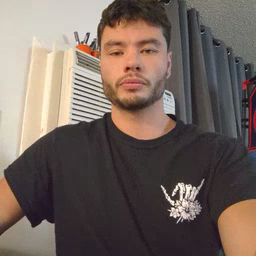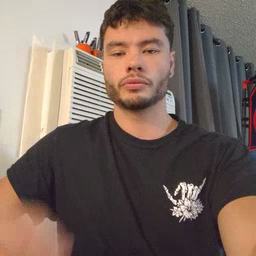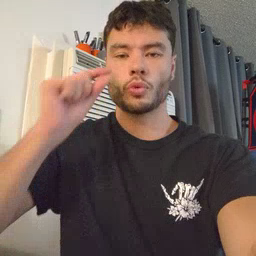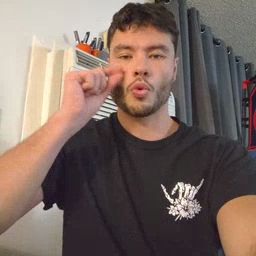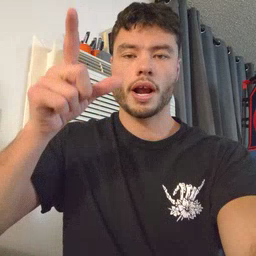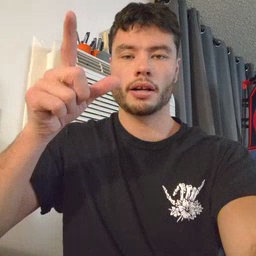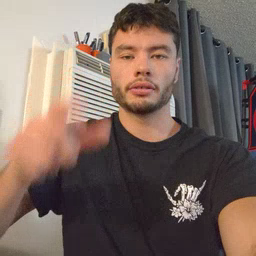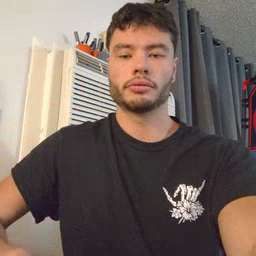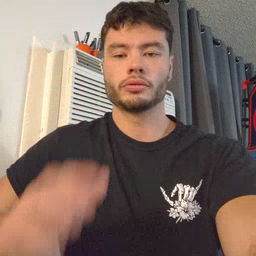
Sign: awake